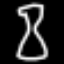
Label: hourglass